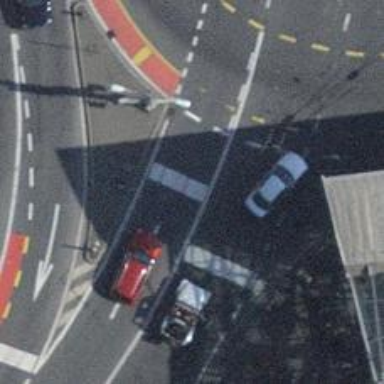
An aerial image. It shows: Road with traffic signals.